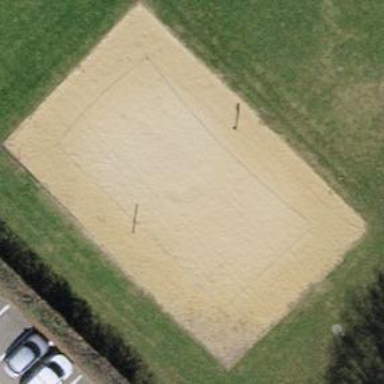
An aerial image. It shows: Pitch used for beach volleyball.